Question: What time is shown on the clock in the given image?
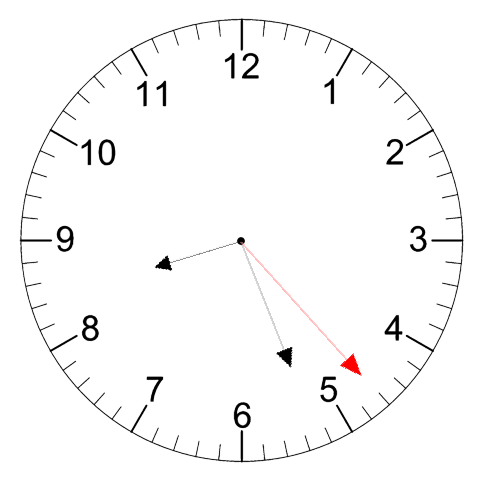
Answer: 08:26:23